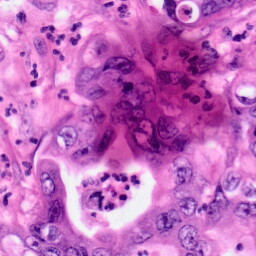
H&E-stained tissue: Pancreatic